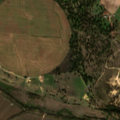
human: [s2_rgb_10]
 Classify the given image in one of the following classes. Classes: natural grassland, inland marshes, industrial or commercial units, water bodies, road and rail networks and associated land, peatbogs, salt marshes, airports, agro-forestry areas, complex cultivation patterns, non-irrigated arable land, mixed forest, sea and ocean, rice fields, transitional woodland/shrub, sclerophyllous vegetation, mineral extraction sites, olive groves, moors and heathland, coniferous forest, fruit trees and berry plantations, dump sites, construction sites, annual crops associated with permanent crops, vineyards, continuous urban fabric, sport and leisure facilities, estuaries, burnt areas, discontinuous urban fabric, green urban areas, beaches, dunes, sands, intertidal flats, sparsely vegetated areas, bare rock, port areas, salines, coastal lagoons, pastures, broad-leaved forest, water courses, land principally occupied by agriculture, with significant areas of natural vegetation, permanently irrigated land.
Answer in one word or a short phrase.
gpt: mineral extraction sites, non-irrigated arable land, permanently irrigated land, rice fields, agro-forestry areas, transitional woodland/shrub